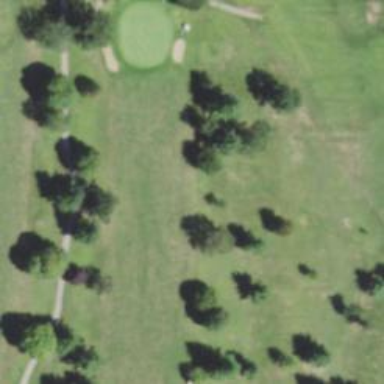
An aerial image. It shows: View of golf hole.